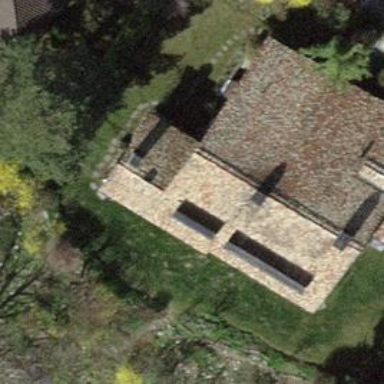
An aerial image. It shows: Detached building.